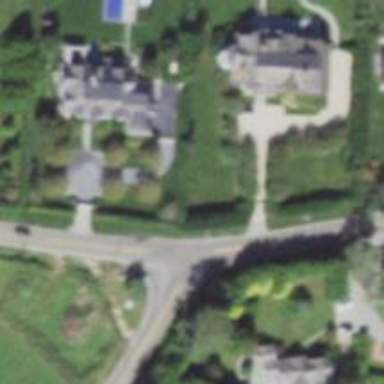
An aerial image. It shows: Driveway.